Question:
(Main table equal to . Join based on that.)
item has got in the join table. /That's great./
item has got in join table.
: How can i ignore those items that has got no joined rows?
I tried the following:
'''
SELECT *
FROM mainTable AS mainT
LEFT JOIN joinTable AS joinT ON mainT.id=joinT.jid
WHERE COUNT(joinT.id) > 0
'''
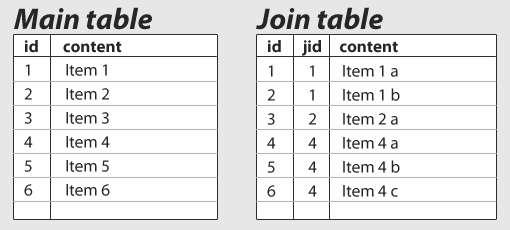
Answer: Replace 'LEFT JOIN' with 'INNER JOIN', and remove the 'WHERE' clause.